Interaction volume radius: 10 \u00c5
Interaction volume height: 20 \u00c5
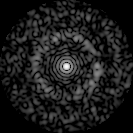
Disorder parameter: 0.8443